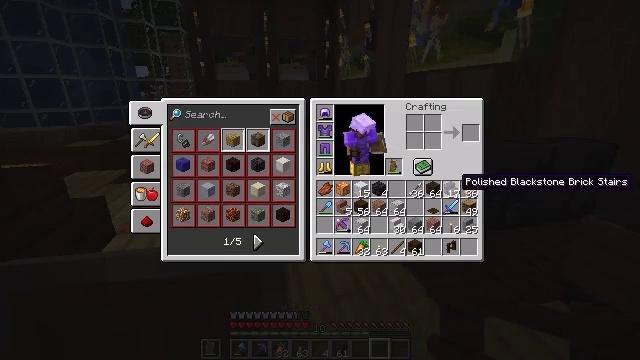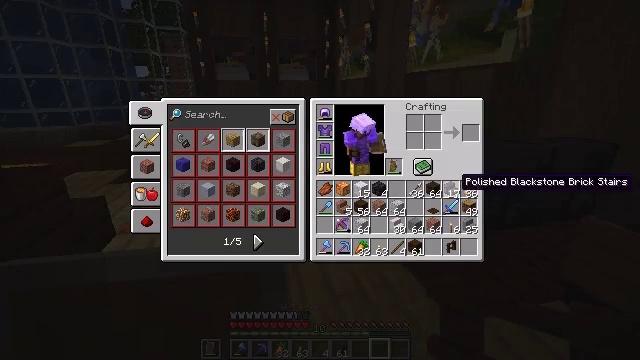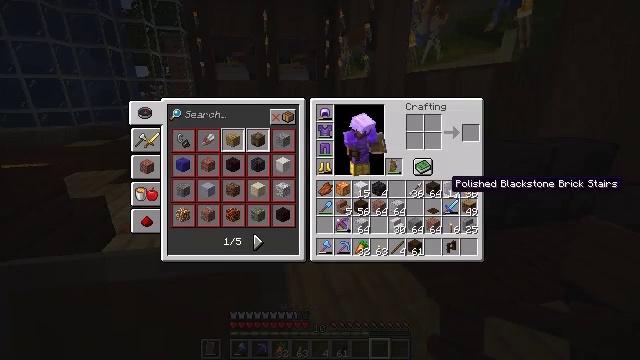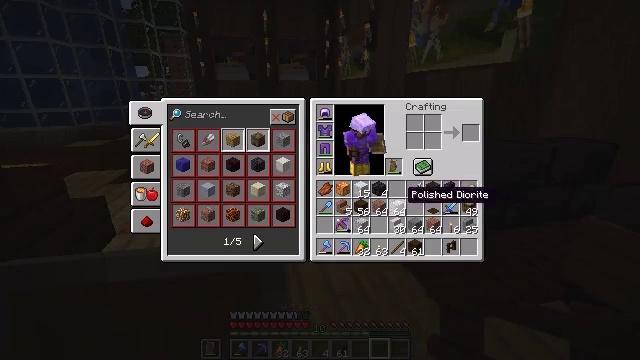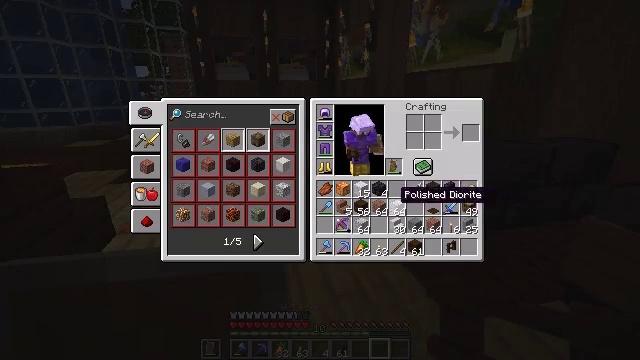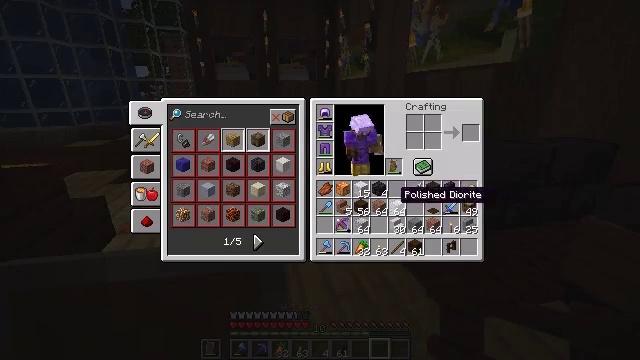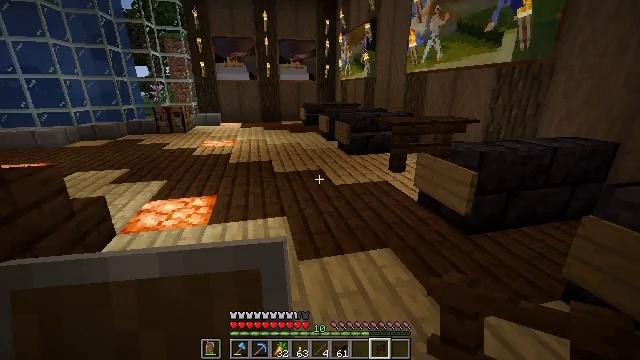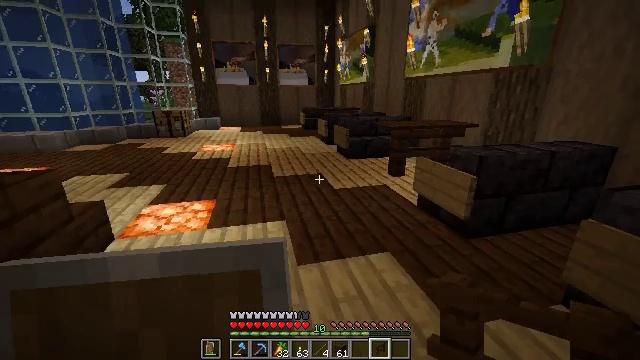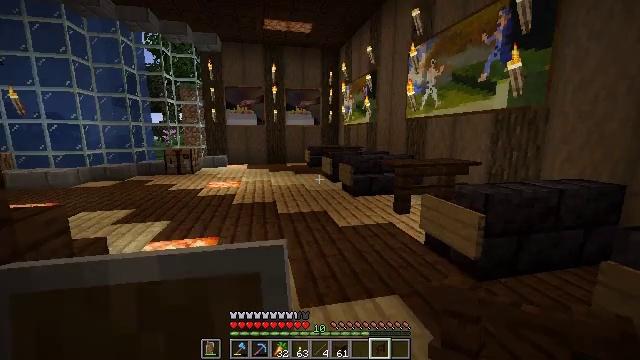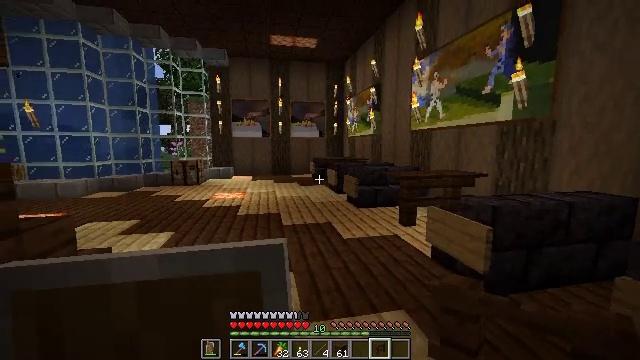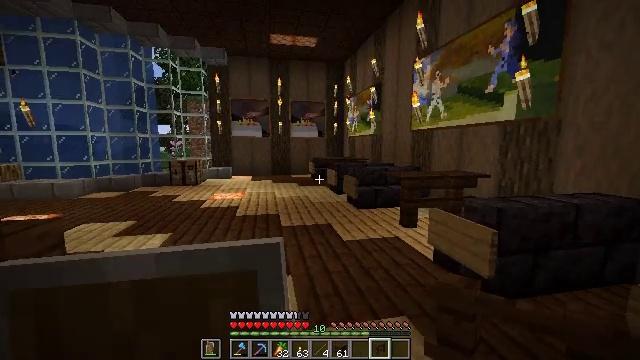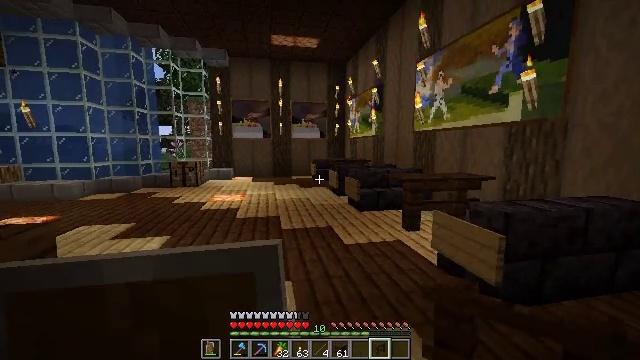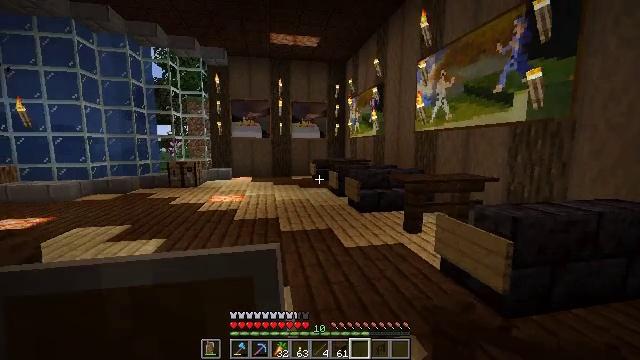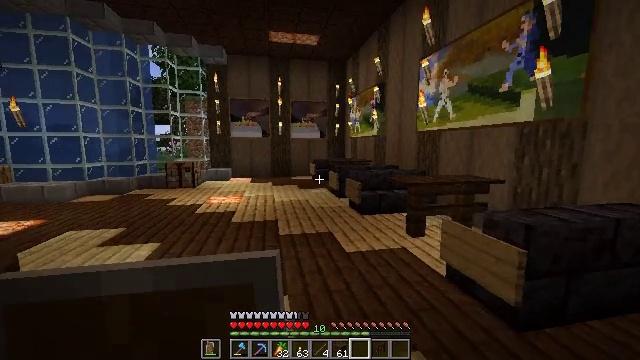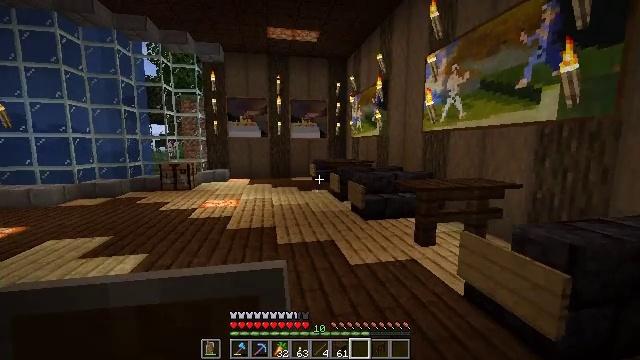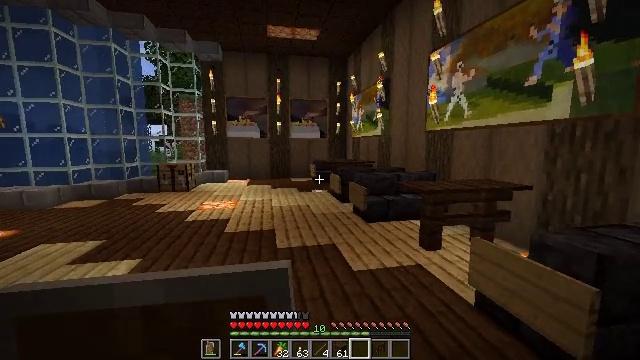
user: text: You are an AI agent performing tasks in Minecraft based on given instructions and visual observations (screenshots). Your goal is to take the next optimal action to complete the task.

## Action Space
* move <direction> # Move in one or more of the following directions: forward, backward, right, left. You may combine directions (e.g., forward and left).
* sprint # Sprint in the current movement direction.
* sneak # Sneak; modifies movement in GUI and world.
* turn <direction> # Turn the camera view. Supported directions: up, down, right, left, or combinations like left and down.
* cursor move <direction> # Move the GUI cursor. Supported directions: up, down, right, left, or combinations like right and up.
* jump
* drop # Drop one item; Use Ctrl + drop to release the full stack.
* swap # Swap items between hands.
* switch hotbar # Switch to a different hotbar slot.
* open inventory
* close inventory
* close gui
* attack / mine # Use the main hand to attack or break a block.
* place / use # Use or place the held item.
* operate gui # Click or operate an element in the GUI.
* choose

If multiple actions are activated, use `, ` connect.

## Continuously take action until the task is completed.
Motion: motion action
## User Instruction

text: Use the crafting table to craft a polished diorite slab.
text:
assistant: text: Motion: no_op
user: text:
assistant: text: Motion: cursor move left
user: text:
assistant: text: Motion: cursor move left and down
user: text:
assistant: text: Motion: no_op
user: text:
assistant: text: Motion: no_op
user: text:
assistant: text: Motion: no_op
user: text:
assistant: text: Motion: no_op
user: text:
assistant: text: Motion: turn left and up
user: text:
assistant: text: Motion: turn left and up
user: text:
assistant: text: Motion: move forward
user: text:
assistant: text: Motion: move forward
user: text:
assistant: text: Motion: move forward
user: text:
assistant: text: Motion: move forward
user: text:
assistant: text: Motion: move forward
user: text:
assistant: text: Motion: move forward
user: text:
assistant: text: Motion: move forward
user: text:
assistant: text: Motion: move forward
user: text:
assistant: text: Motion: move forward
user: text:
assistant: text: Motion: move forward
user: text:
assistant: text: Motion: move forward, turn left
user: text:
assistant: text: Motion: move forward, turn left
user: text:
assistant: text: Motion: move forward, turn left and down
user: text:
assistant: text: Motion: no_op
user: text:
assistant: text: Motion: move forward
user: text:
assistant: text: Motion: move forward
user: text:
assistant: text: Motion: no_op
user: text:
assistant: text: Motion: move forward
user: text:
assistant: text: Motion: move forward
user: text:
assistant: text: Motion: move forward
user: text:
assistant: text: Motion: move forward